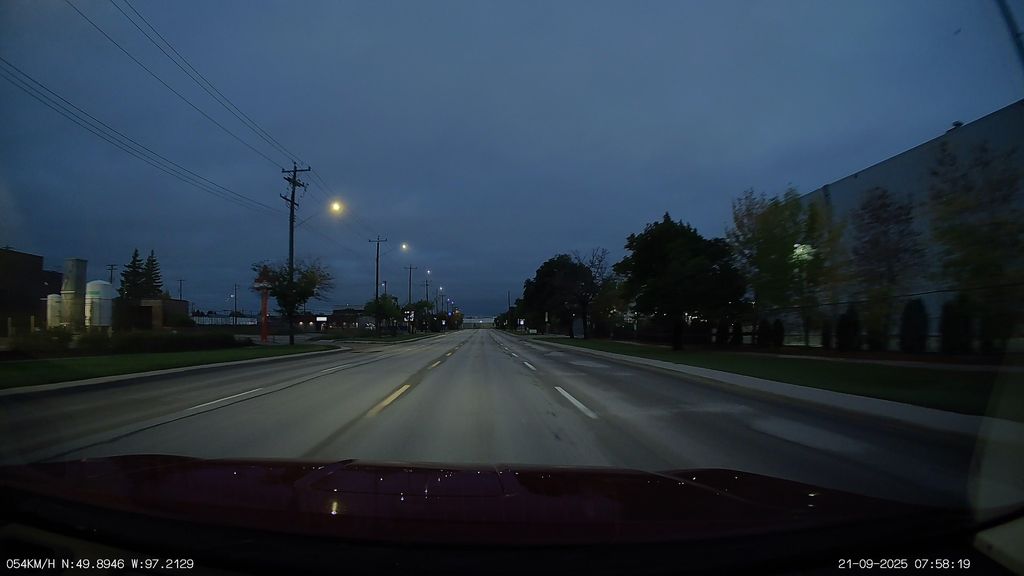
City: winnipeg